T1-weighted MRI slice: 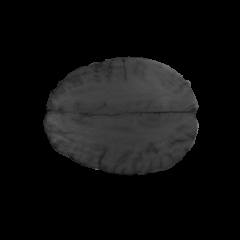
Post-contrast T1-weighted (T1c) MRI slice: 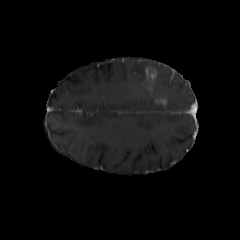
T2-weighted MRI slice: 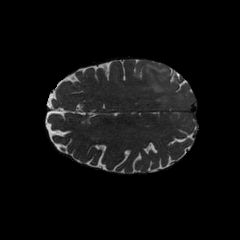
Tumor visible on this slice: yes